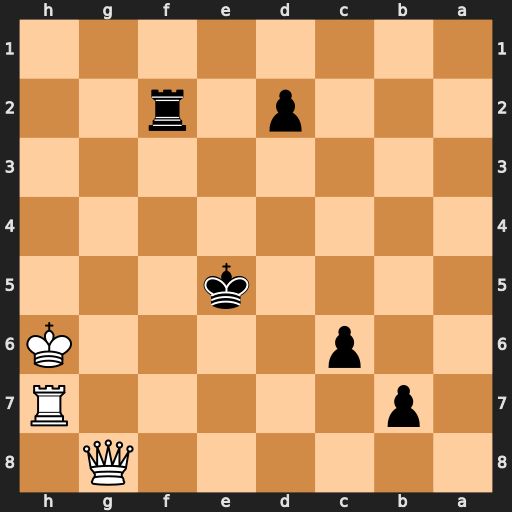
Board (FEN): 6Q1/1p5R/2p4K/4k3/8/8/3p1r2/8
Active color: b
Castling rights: -
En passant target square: -
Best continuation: Rh2+ Kg6 Rg2+ Kf7 Rxg8